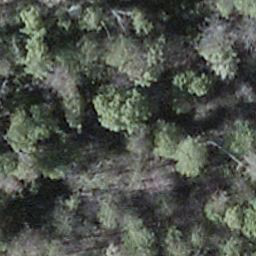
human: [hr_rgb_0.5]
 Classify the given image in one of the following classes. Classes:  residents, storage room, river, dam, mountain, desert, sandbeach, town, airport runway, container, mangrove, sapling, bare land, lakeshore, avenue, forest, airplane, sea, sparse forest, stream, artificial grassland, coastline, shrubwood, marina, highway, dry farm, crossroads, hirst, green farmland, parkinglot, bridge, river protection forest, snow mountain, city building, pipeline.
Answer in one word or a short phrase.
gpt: shrubwood